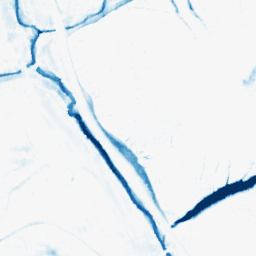
Category: morphological
Decomposition family: morphological_ellipse
Decomposition parameters: operation: closing
width: 20
height: 10
Upsampling method: sinc_blackman
Upsampling parameters: scale: 2
kernel_size: 4
Upsampling scale: 2